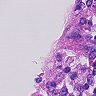
Metastatic tissue present: no